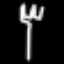
Label: fork